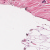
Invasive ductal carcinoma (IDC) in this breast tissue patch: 0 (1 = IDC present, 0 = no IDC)